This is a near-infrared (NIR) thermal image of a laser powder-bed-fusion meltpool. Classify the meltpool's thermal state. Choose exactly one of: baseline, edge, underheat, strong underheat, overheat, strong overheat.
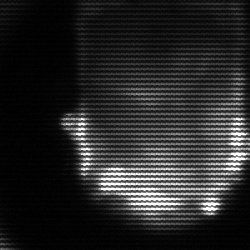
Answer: baseline